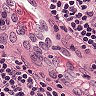
Metastatic tissue present: no